Question: How can I share my Android application to facebook with its Image. I have taken my App Id and shared some posts as wallposts. Some dynamic values should be posted on the post. Main motive is to share app like the image is attached here.
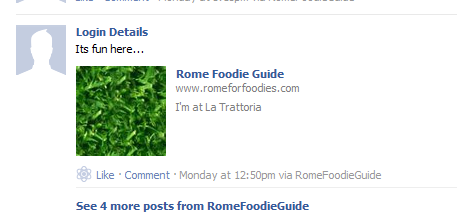
Answer: 1. Go to Android market
2. Search for your app
3. Copy the link
4. Share the link in Facebook, choose pic from the thumbnail options.